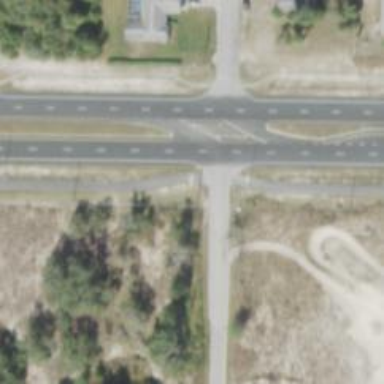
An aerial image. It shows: Unmarked crossing on cycleway.